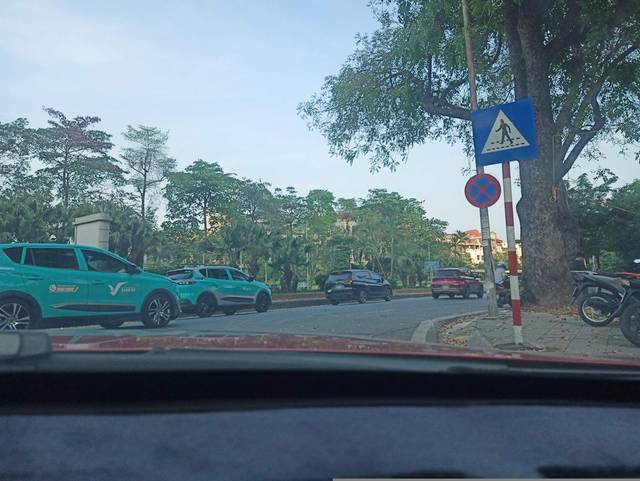
Region: Vietnam
Coordinates: 21.044, 105.846